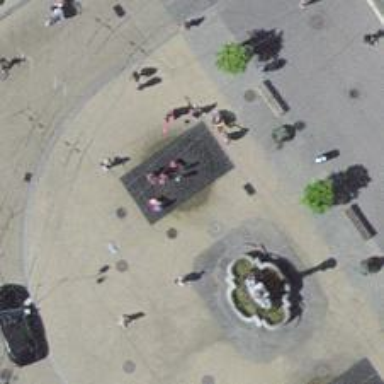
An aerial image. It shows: Beautiful fountain.